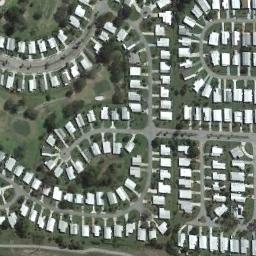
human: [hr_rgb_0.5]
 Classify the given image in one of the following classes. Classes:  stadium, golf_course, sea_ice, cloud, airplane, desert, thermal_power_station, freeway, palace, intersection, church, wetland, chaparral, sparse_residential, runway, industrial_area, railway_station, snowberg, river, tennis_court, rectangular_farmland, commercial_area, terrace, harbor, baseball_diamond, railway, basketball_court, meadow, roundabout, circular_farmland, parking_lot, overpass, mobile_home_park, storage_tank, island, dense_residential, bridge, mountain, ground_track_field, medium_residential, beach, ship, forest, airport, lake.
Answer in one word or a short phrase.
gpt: mobile_home_park